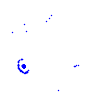
Particle: electron